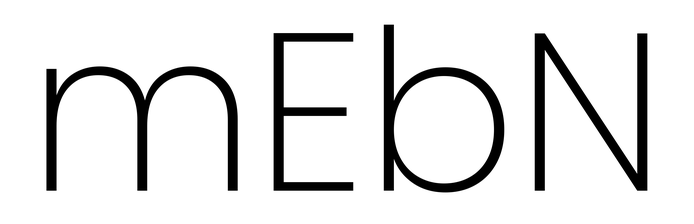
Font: Poppins-ExtraLight